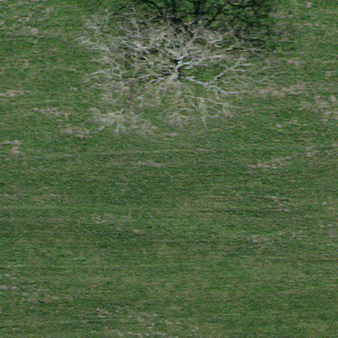
Label: other